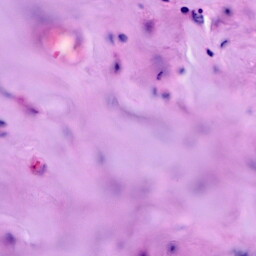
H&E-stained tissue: Breast